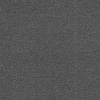
Atmospheric dust classification: dusty